Brain MRI, t1w sequence, axial 2D slice.
Patient: age 37, sex M, weight 90 kg, height 1.9 m
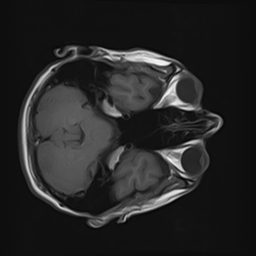